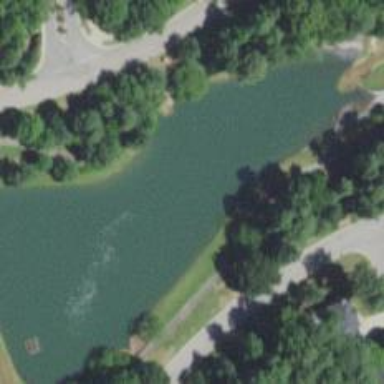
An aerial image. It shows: Pond surrounded by natural water.